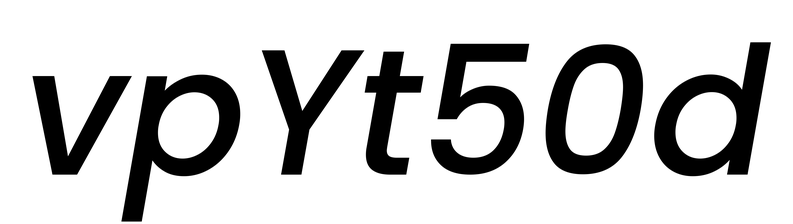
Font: Poppins-MediumItalic